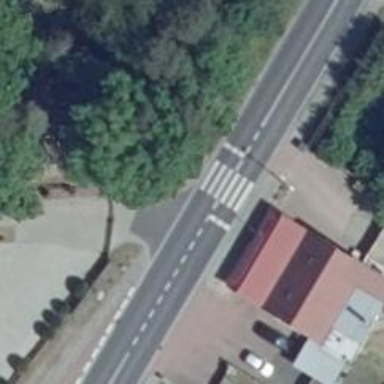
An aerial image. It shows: Zebra crossing on the road.